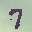
Label: 7